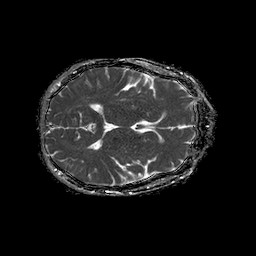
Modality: ADC
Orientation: axial
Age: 38
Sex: female
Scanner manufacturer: philips
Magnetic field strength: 1.5 T
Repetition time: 4.6 s
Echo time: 0.09059 s